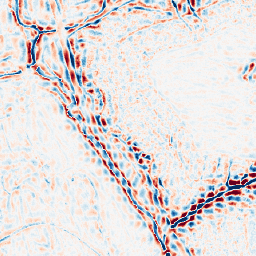
Category: wavelet
Decomposition family: wavelet_dwt
Decomposition parameters: wavelet: db8
level: 3
Upsampling method: area
Upsampling parameters: scale: 2
Upsampling scale: 2